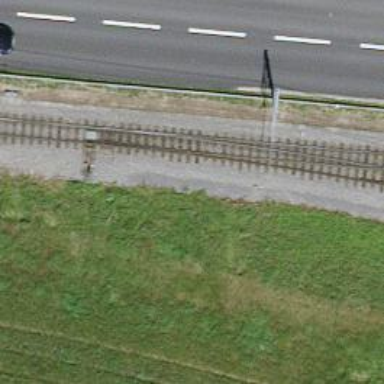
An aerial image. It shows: Railway switch.